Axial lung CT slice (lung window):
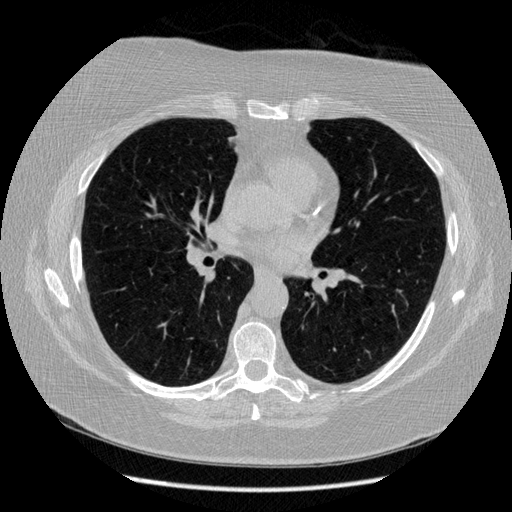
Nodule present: no